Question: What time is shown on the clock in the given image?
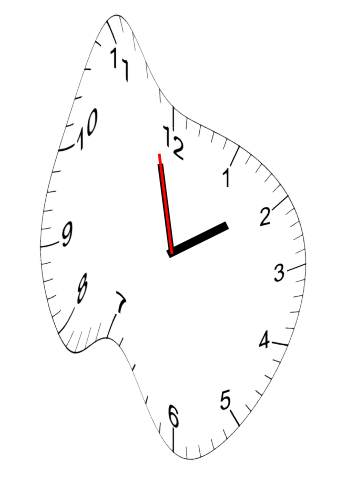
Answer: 01:57:58